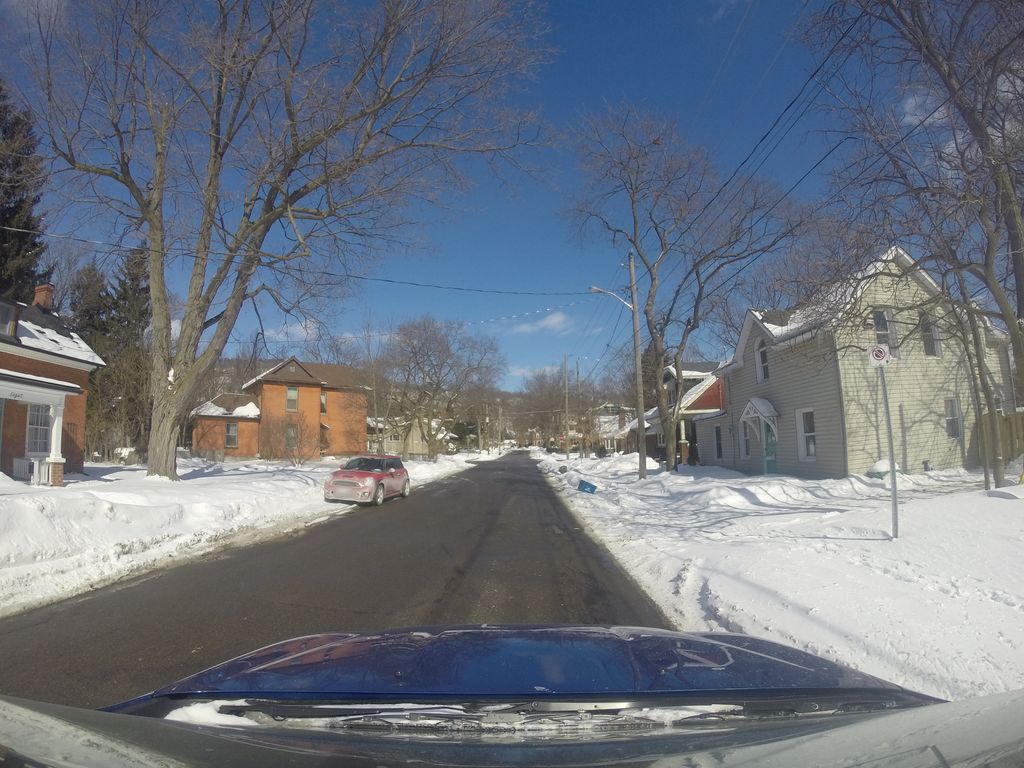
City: hamilton